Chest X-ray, PA view. Patient: 83 years old, sex F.
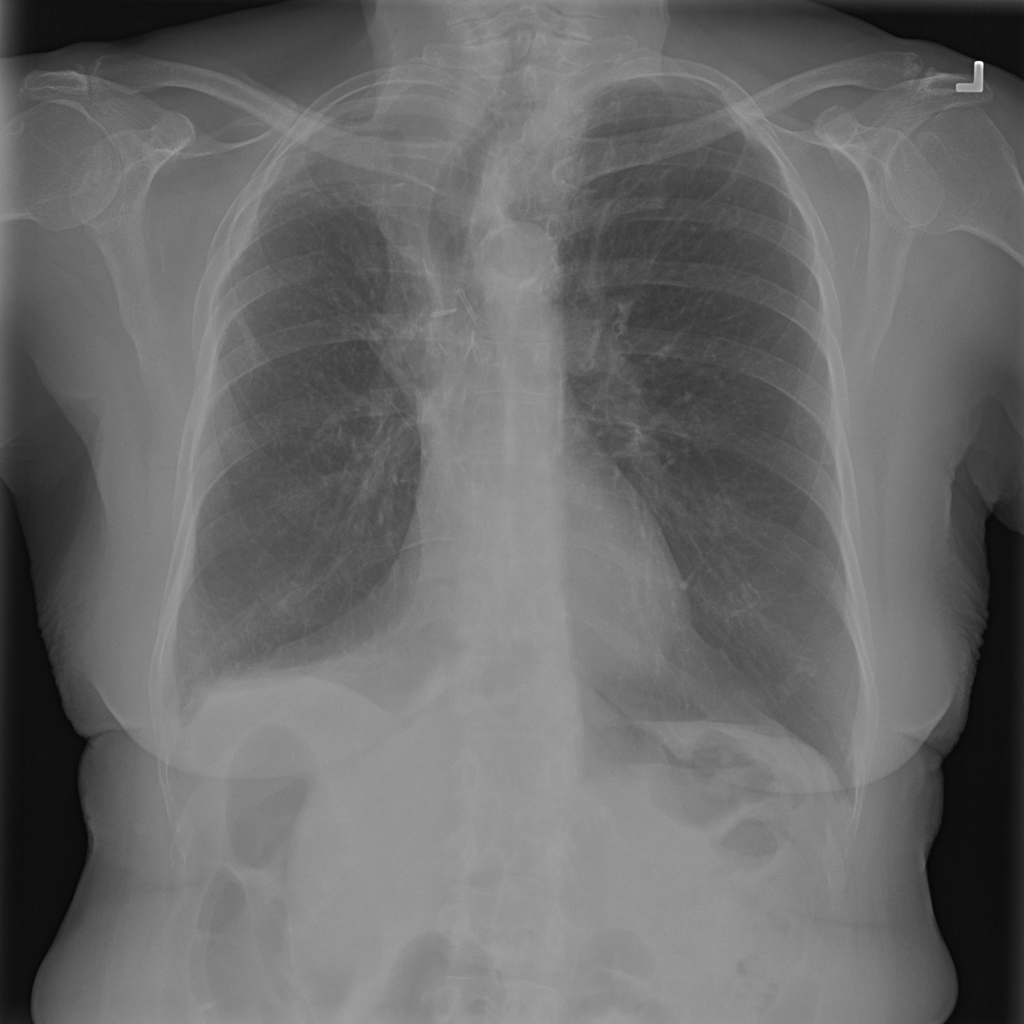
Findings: No Finding